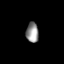
Tissue: prostate
Cell type: T cells
Senescence score: 0.2912
Nuclear area (px): 244
Mean DAPI intensity: 146.615